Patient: sex F, age 33
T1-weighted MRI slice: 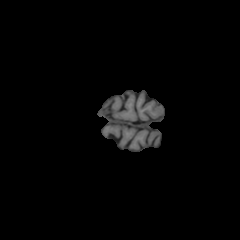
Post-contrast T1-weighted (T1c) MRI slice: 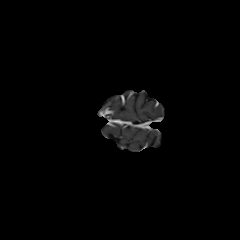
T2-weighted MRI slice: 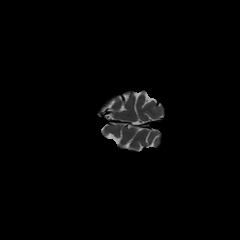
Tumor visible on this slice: no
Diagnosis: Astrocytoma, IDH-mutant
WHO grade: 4